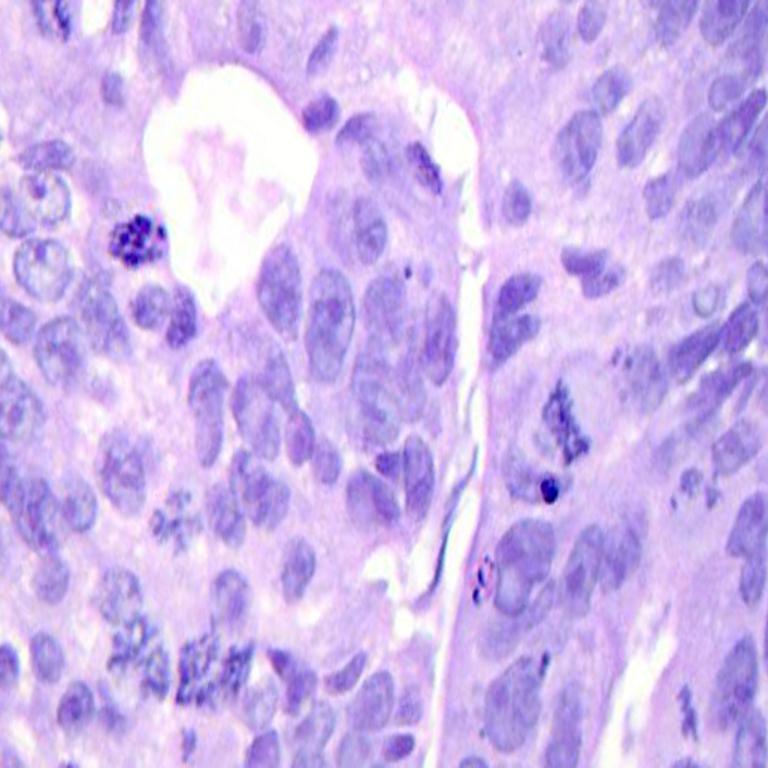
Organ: colon
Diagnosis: adenocarcinomas